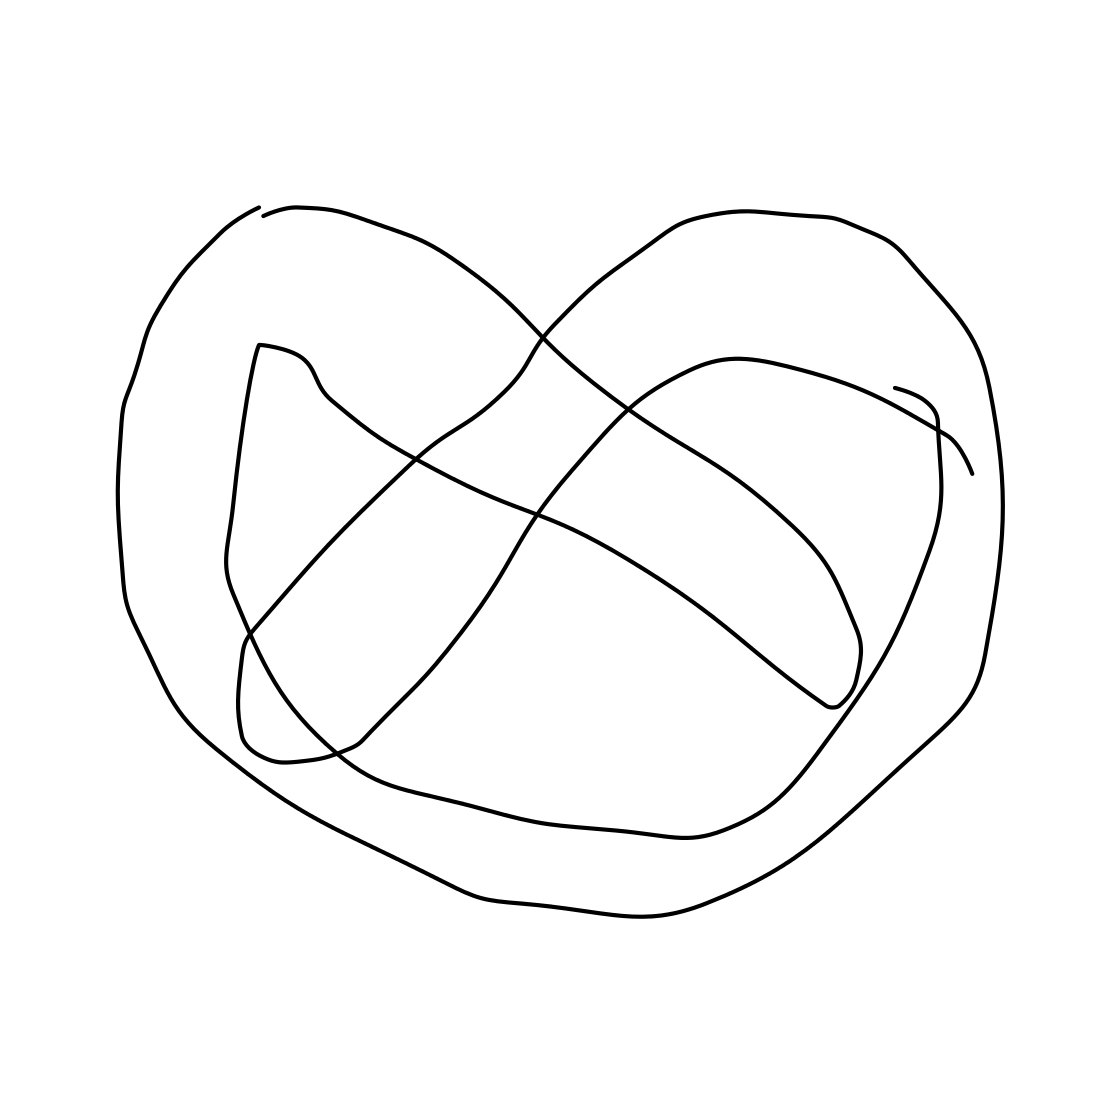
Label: pretzel